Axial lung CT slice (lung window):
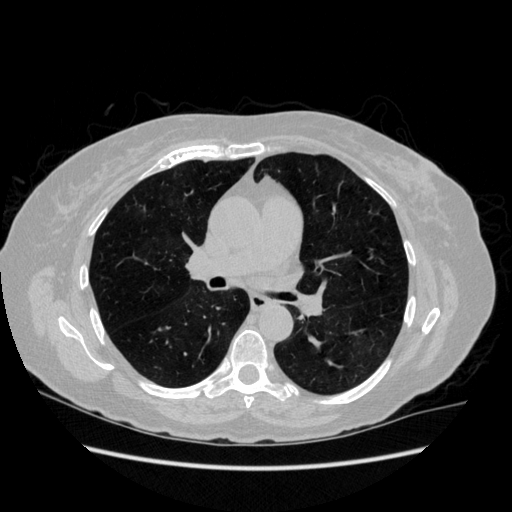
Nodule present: no